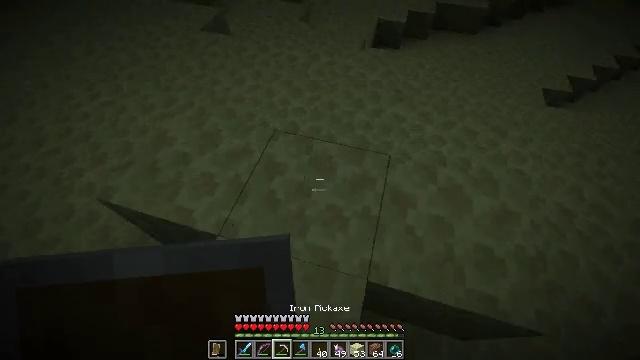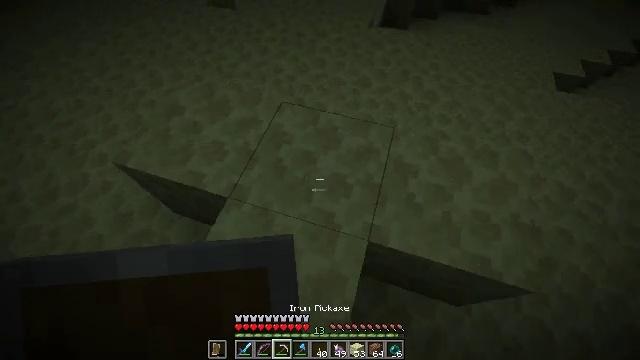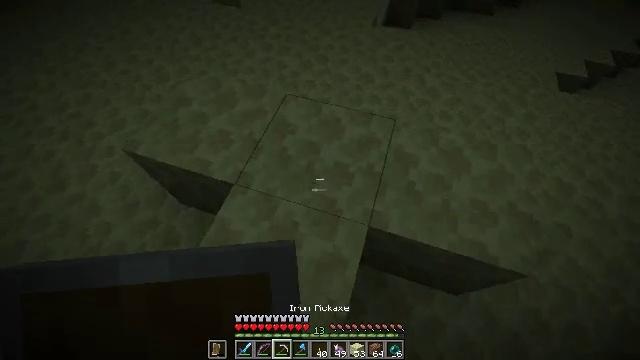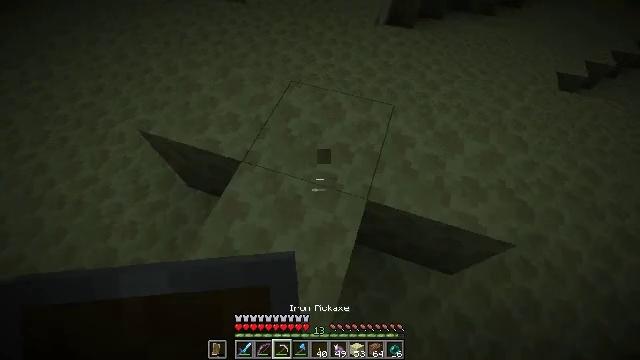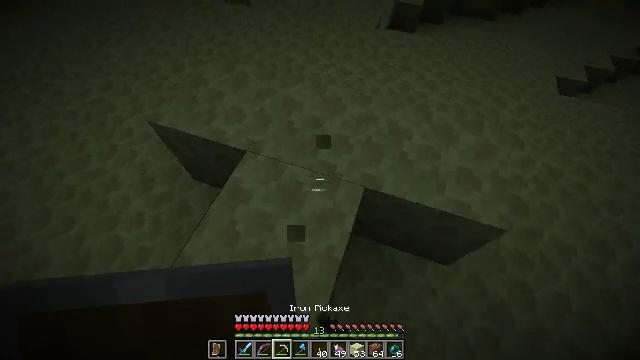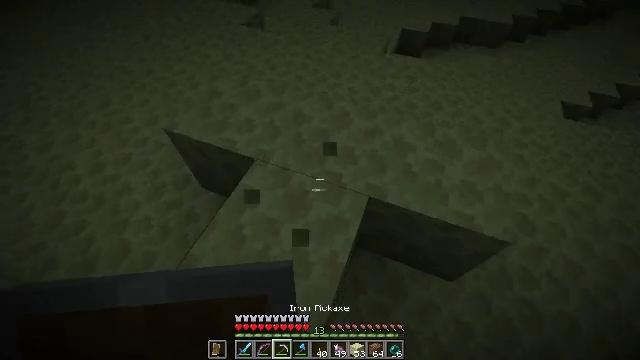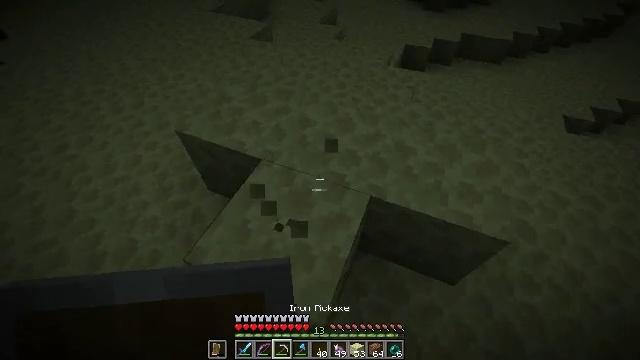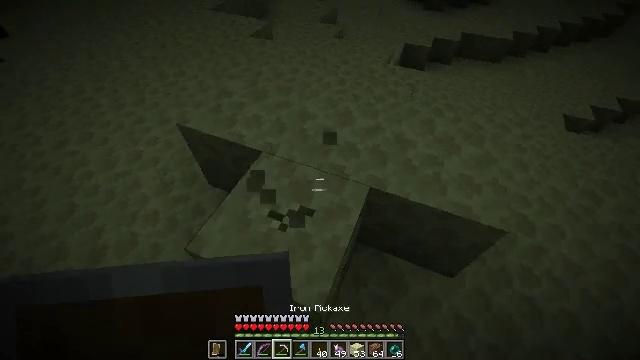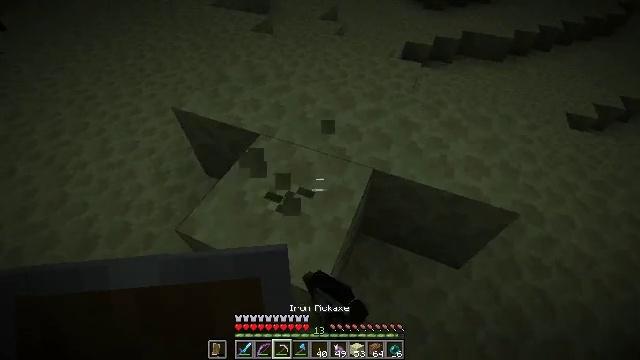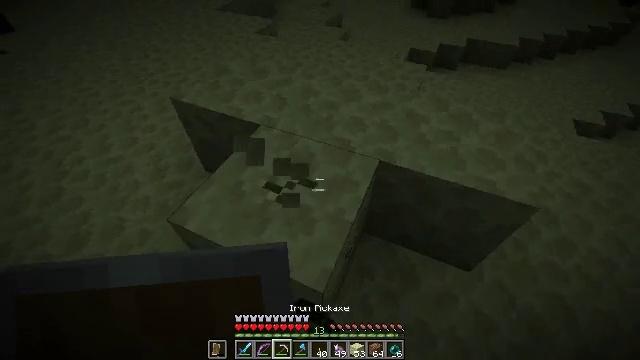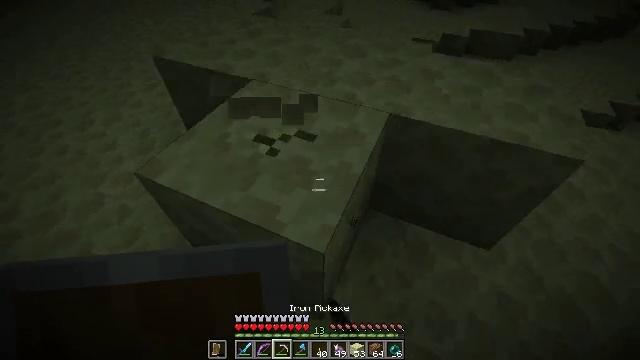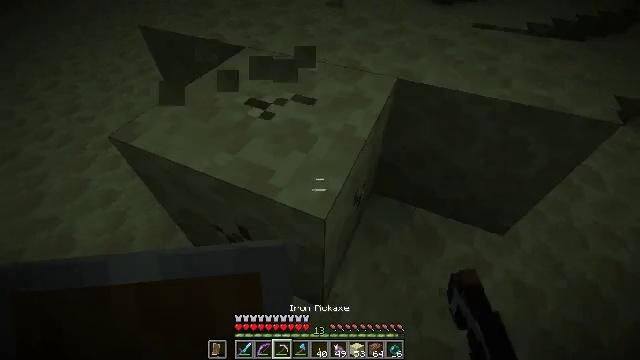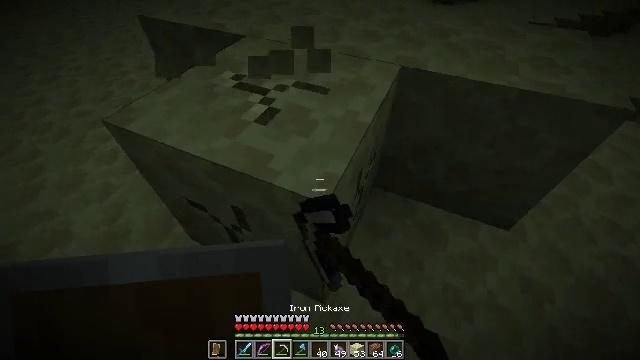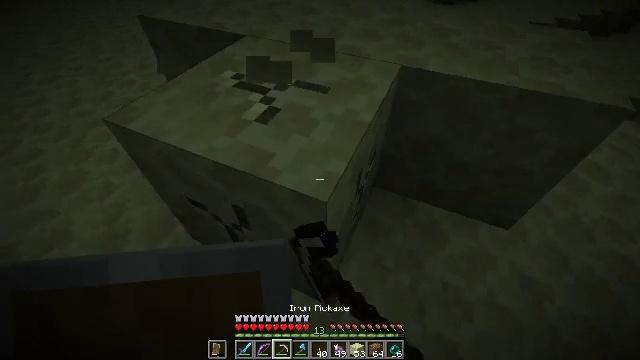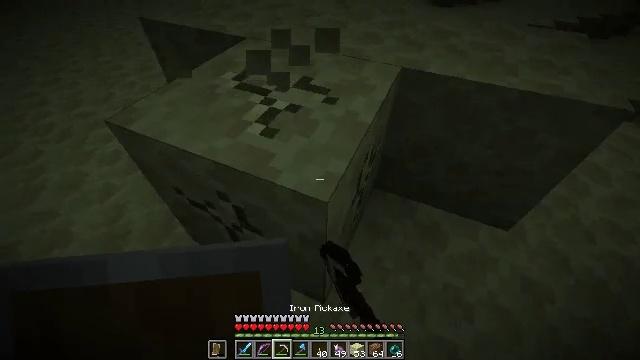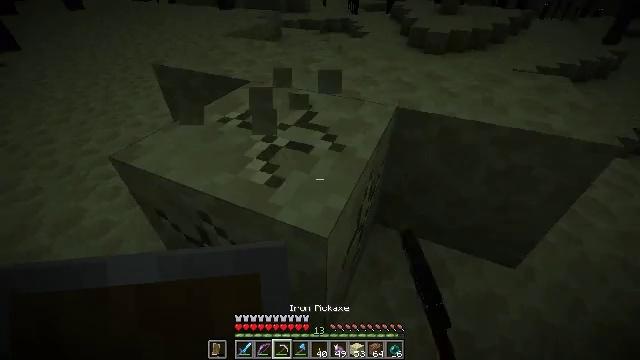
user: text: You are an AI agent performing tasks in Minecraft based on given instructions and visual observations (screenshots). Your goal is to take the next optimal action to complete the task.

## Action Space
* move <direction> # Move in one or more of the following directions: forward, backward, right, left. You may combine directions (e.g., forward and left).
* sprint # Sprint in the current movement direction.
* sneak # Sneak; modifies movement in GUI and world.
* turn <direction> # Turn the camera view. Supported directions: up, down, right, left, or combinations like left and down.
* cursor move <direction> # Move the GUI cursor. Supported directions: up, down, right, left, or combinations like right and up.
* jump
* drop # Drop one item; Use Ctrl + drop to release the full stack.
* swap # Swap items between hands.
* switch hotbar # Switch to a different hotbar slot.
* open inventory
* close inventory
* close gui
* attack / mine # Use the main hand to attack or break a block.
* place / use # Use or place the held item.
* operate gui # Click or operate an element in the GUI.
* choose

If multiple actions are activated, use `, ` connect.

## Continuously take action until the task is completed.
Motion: motion action
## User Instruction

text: Break some end stone blocks.
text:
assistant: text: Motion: move back, turn left and down
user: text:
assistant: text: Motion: move back
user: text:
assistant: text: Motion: move back, attack / mine
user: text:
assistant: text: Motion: move back, turn up, attack / mine
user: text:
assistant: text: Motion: turn left and up, attack / mine
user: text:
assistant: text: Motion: turn left and up, attack / mine
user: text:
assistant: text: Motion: attack / mine
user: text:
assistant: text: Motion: attack / mine
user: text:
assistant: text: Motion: turn up, attack / mine
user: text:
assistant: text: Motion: attack / mine
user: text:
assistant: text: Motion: attack / mine
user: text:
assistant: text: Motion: attack / mine
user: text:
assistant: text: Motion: attack / mine
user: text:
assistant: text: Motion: attack / mine
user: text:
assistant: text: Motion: turn up, attack / mine
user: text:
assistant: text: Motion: turn up, attack / mine
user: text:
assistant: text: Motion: turn up, attack / mine
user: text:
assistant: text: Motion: attack / mine
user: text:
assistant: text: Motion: attack / mine
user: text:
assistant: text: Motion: attack / mine
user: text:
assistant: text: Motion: attack / mine
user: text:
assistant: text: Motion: attack / mine
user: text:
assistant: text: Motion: attack / mine
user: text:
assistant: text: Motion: attack / mine
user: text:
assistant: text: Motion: attack / mine
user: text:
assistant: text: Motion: turn right and up, attack / mine
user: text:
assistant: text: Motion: attack / mine
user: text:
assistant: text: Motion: turn right and up, attack / mine
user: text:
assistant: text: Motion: attack / mine
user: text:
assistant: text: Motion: turn right and up, attack / mine